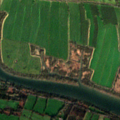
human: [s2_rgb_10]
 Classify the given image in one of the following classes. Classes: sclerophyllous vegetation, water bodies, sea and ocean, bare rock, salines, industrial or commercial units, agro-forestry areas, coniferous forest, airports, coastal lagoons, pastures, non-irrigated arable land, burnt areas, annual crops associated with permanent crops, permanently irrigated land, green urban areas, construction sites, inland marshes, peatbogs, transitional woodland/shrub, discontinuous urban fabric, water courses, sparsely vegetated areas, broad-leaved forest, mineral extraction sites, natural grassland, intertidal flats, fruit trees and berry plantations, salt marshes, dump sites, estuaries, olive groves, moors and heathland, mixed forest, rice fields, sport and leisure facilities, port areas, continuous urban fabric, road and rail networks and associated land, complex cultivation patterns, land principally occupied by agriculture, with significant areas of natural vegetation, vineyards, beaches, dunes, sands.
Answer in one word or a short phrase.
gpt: non-irrigated arable land, pastures, coniferous forest, mixed forest, inland marshes, water courses